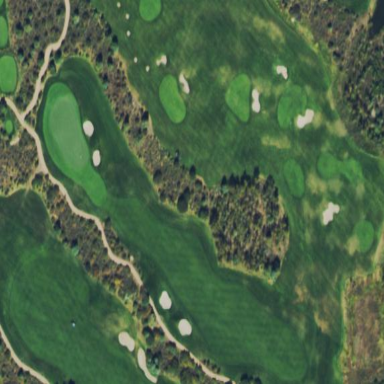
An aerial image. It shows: Rough grassy area used for golf.